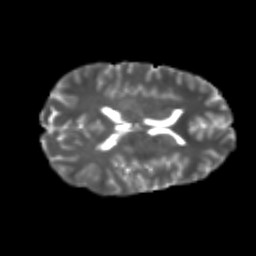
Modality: T2w
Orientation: axial
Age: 24
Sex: male
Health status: healthy
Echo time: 0.074 s